Question: I'd like to achieve the following:

The first column 20% of the total width and the second the 80%. And it should be dynamic(ex. when i expand/shrink it should change accordingly like liquid layout in css)
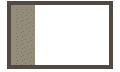
Answer: MigLayout is your best friend: <URL>
The code would look like this:
'''
JPanel panel = new JPanel(new MigLayout("wrap 2, fill", "[fill,20%][fill,80%]"));
panel.add(panel1);
panel.add(panel2);
'''